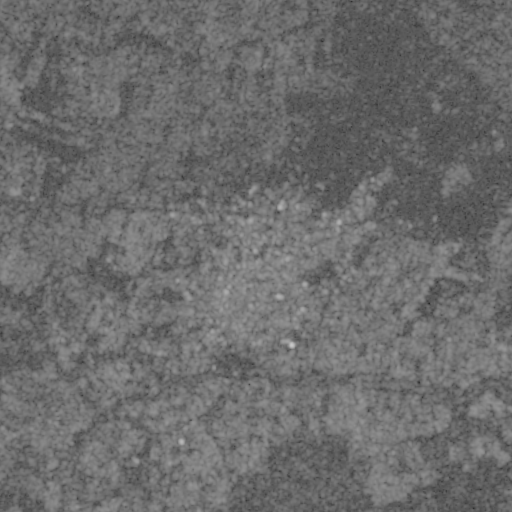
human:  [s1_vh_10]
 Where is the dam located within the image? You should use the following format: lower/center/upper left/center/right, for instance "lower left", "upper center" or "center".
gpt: The dam is located in the lower left of the image.
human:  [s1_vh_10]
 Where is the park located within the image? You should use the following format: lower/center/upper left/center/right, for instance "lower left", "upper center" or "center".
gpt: The park is located in the lower center of the image.
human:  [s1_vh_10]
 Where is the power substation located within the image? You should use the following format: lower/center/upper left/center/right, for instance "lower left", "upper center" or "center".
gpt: The power substation is located in the center left of the image.
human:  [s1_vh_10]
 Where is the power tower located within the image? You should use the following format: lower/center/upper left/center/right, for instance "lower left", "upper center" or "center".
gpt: The power tower is located in the lower left of the image.
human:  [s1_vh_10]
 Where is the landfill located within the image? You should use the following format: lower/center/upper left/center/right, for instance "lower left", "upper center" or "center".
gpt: There is no landfill in the image.

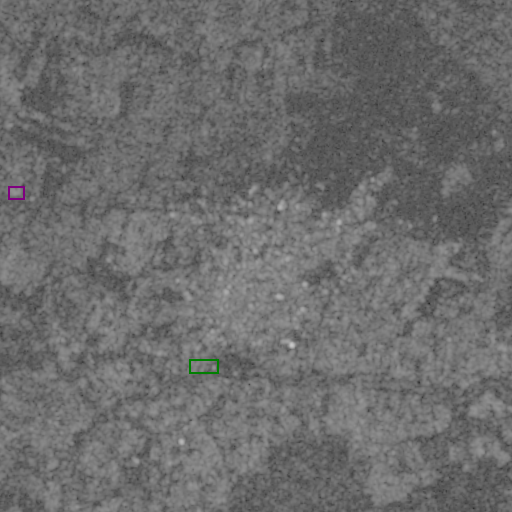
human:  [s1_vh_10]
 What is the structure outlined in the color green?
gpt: The structure outlined in green is a park.
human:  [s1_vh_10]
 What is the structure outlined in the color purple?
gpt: The structure outlined in purple is a power substation.
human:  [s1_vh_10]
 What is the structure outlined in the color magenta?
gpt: There is no magenta outline.